Interaction volume radius: 5 \u00c5
Interaction volume height: 30 \u00c5
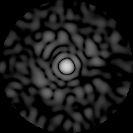
Disorder parameter: 0.8299